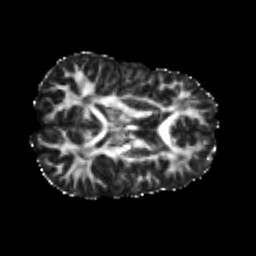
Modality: FA
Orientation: axial
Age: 21
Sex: male
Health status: healthy
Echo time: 0.074 s